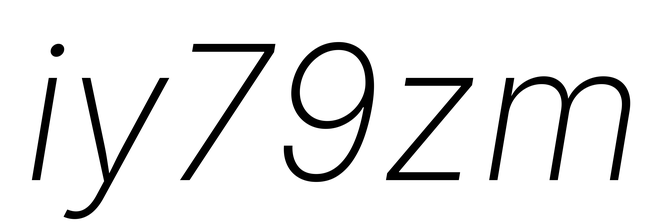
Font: Inter-Italic_ExtraLight_Italic